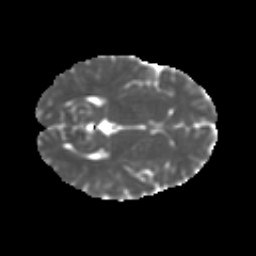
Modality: MD
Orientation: axial
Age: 17
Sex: female
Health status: ill
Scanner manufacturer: ge
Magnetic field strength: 3 T
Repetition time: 6.752 s
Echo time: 0.079 s